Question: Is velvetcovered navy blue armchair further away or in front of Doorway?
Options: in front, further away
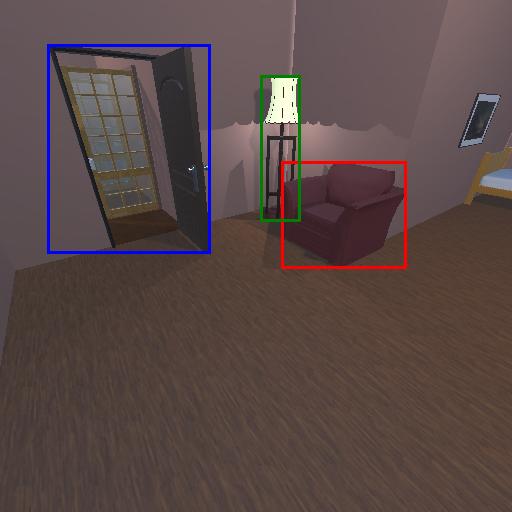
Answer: in front